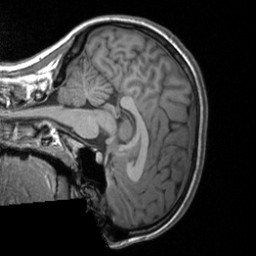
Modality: T1w
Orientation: sagittal
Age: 22
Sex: female
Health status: healthy
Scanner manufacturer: siemens
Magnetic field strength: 3 T
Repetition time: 1.9 s
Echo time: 0.00226 s